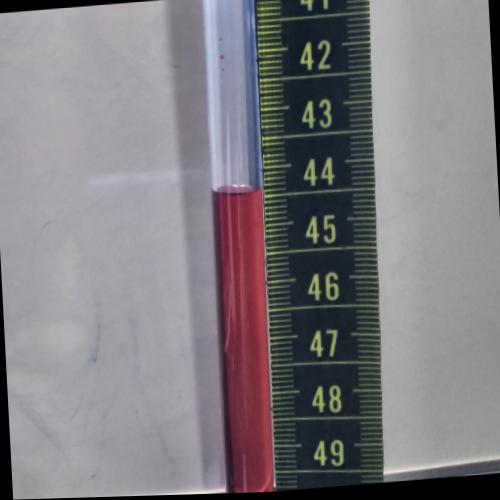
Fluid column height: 44.4 cm